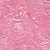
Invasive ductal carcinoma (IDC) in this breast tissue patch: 0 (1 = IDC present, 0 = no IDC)